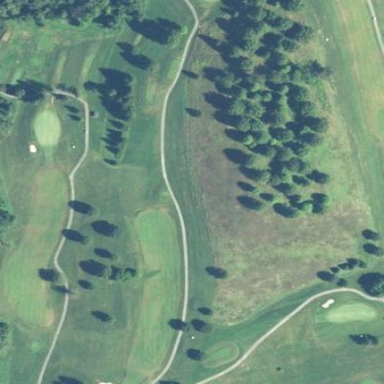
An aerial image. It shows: Rough grass area used for golfing.